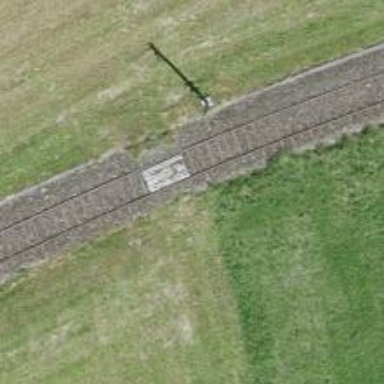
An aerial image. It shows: Level crossing with saltire marking.